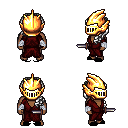
a pixel art fantasy rpg character, male body template, human, dark skin, red robe, metal pants, white princess hairstyle, gold helm, white cloth bandages, black slippers, dagger, four views (front, back, left, right), 2x2 character sprite sheet, small pixel art, hard edges, no anti-aliasing